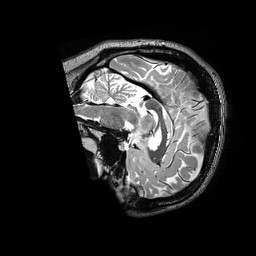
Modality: T2w
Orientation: sagittal
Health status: healthy
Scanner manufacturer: siemens
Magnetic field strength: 3 T
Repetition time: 3.2 s
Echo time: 0.565 s